Field crop: tomato
Growth stage: 1
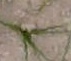
Species: cyperus